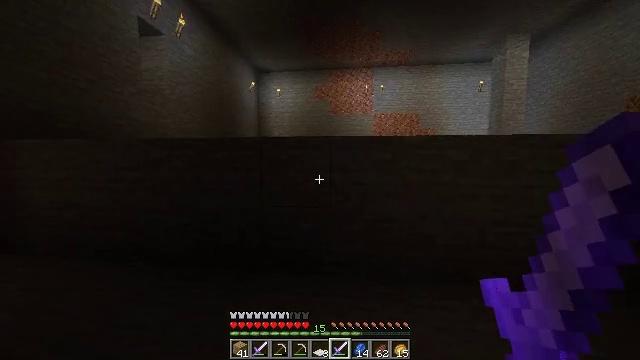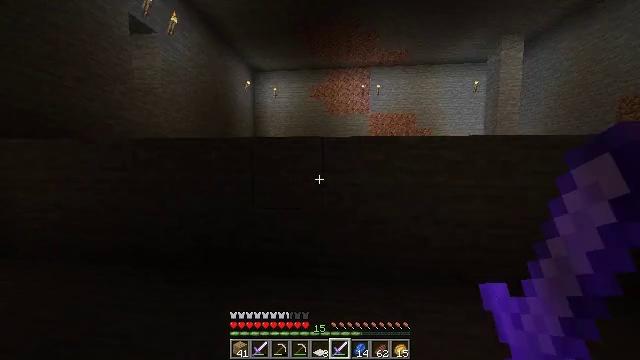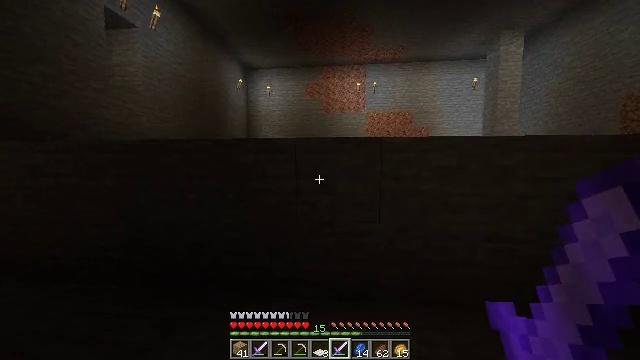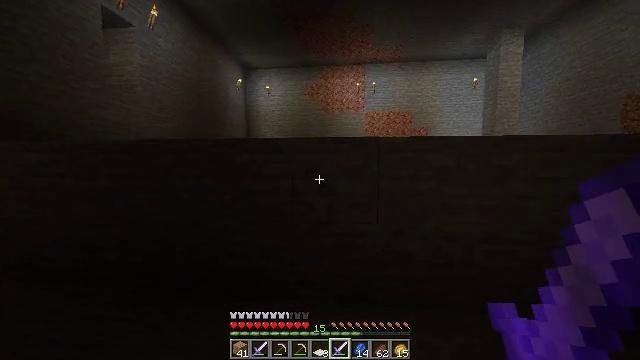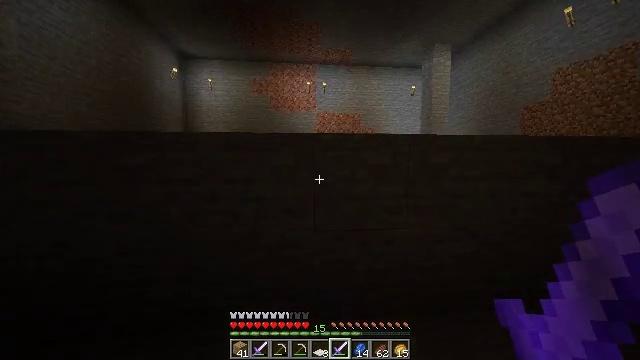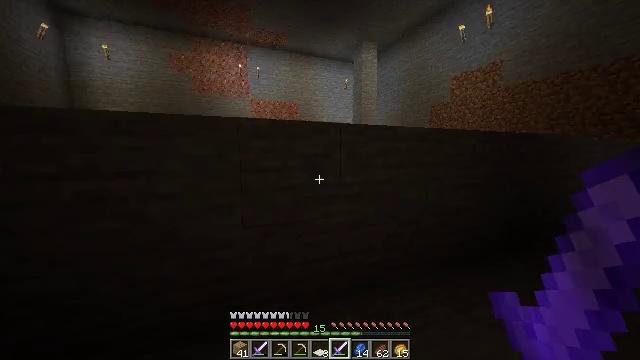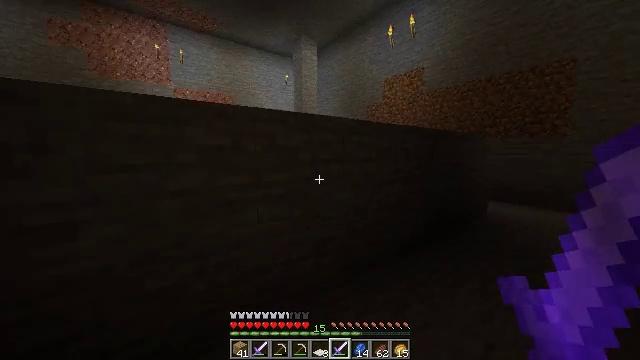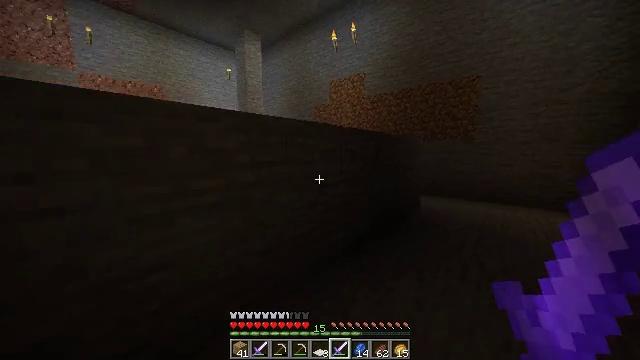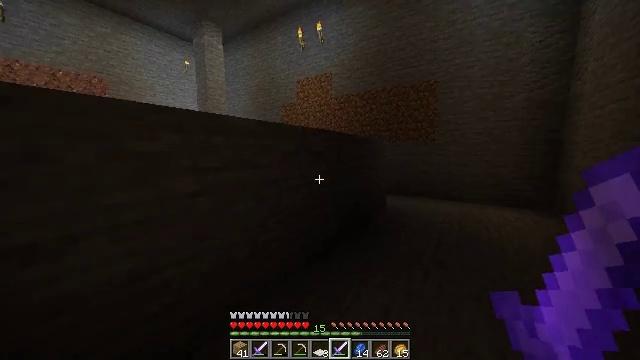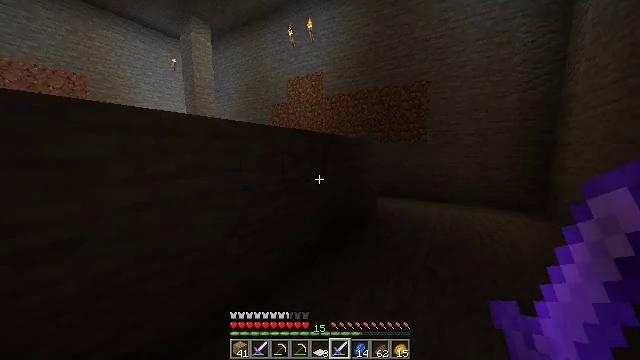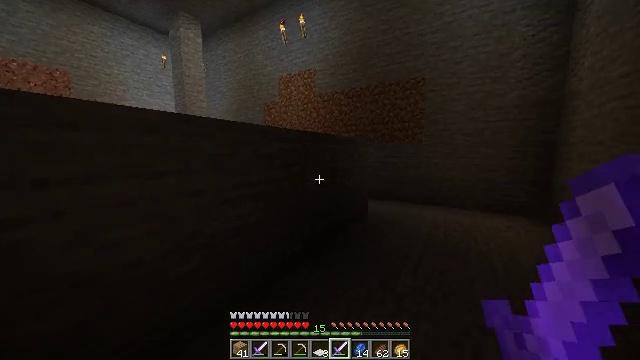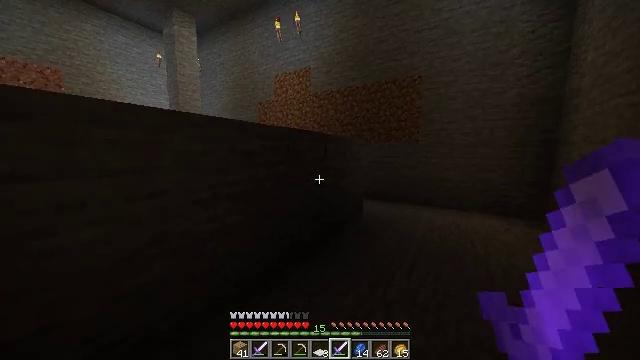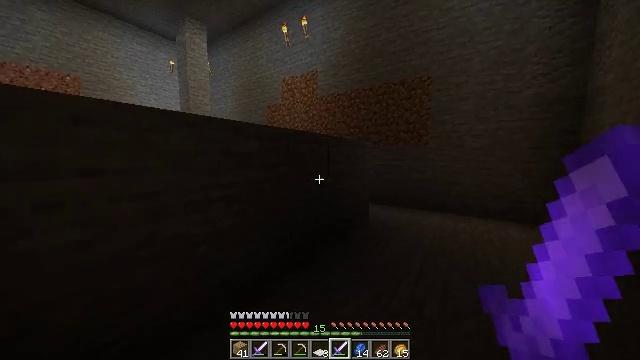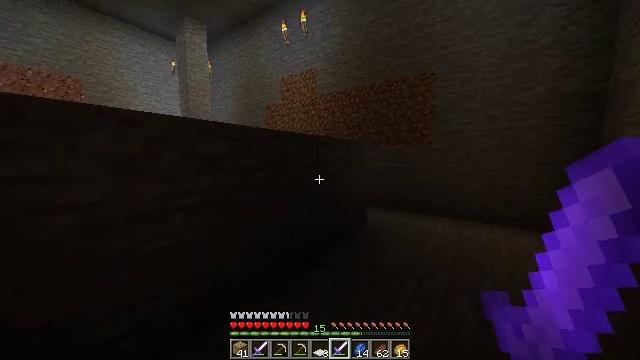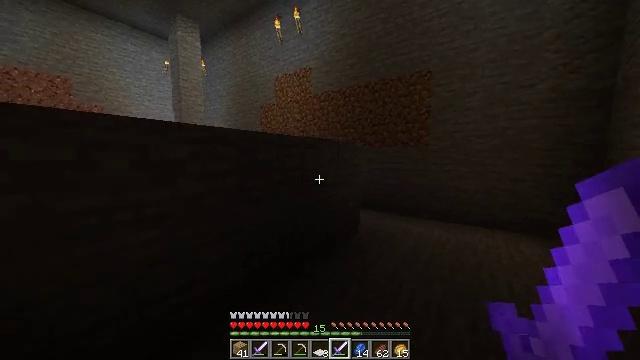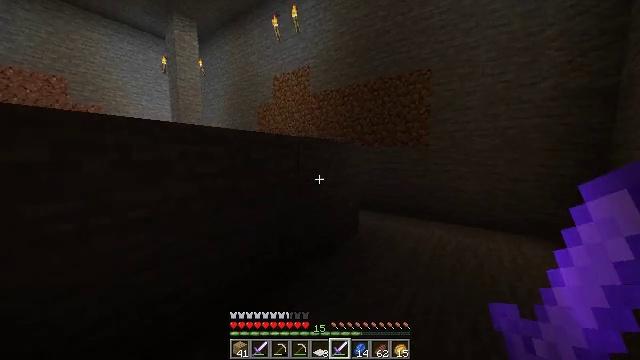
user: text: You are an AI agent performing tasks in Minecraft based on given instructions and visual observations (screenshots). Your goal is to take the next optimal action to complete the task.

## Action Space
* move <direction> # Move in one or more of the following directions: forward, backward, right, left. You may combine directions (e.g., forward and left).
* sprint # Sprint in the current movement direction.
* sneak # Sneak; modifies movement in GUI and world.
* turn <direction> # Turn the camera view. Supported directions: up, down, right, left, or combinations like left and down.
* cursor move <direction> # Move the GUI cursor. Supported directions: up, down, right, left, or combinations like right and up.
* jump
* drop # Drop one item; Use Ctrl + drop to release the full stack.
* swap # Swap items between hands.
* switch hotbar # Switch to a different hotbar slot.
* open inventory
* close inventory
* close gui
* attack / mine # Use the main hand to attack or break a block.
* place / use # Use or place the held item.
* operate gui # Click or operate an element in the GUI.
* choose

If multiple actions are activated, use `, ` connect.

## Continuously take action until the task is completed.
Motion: motion action
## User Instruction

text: Collect a jungle sapling by breaking it.
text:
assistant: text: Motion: move forward and move right, sprint
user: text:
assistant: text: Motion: move forward and move right, sprint
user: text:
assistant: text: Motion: move forward and move right, sprint
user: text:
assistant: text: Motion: move forward and move right, sprint, turn right
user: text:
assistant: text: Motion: move forward and move right, sprint, turn right and down
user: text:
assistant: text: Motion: move forward and move right, sprint, turn right
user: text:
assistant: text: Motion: move forward and move right, turn right
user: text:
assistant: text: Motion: move forward and move right, turn right
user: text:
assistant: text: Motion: move forward and move right, turn right
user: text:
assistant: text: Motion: move forward and move right
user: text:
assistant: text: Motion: move forward and move right
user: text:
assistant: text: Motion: move forward and move right, sprint, turn left
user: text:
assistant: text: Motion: move forward and move right, sprint, turn left
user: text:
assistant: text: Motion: move forward and move right, sprint
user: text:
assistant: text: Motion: move forward, sprint
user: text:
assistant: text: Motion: move forward, sprint
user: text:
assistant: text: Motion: move forward
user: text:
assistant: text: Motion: move forward and move right
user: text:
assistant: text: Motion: move forward and move right
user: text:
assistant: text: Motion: move forward and move right
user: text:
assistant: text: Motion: move forward and move right, turn left
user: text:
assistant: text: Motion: move forward and move right, turn left and down
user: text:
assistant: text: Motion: move forward and move right, sprint, turn left and down
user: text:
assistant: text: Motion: move forward and move right, sprint, turn left and down
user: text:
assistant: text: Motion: move forward and move right, sprint, turn left and down
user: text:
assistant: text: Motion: move forward and move right, sprint
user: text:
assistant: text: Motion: move forward and move right, sprint, turn left
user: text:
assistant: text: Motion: move forward and move right, sprint, turn left and down
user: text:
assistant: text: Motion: move forward and move right, sprint, turn left and down
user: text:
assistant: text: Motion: move forward and move right, sprint, turn left and down